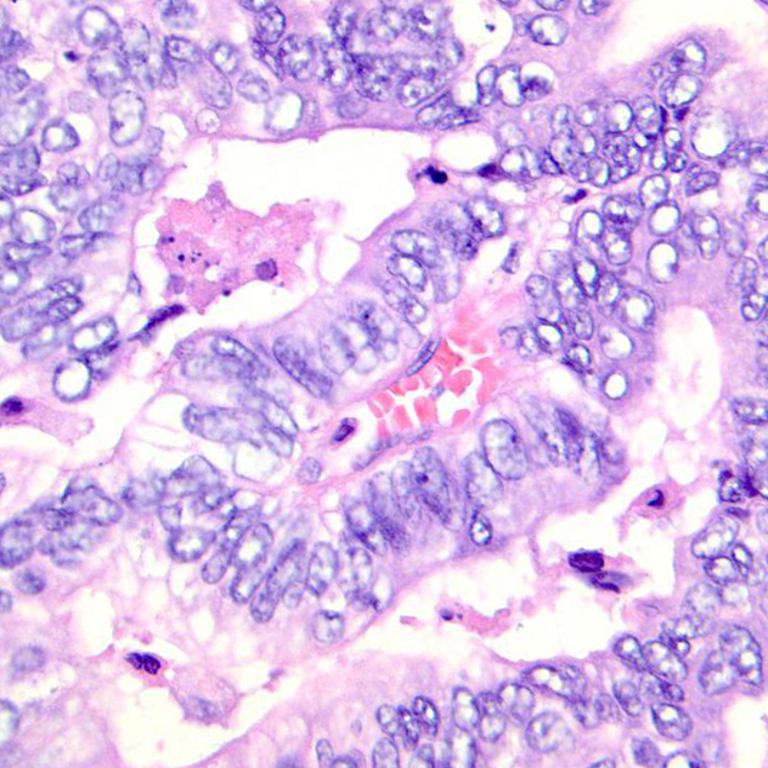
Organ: colon
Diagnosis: adenocarcinomas